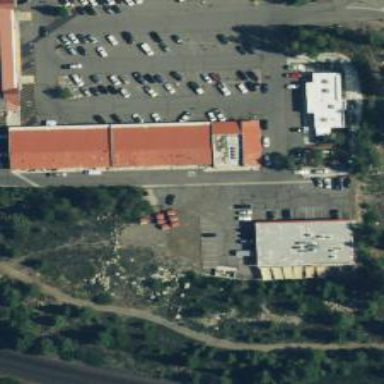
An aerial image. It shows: Car rental facility.